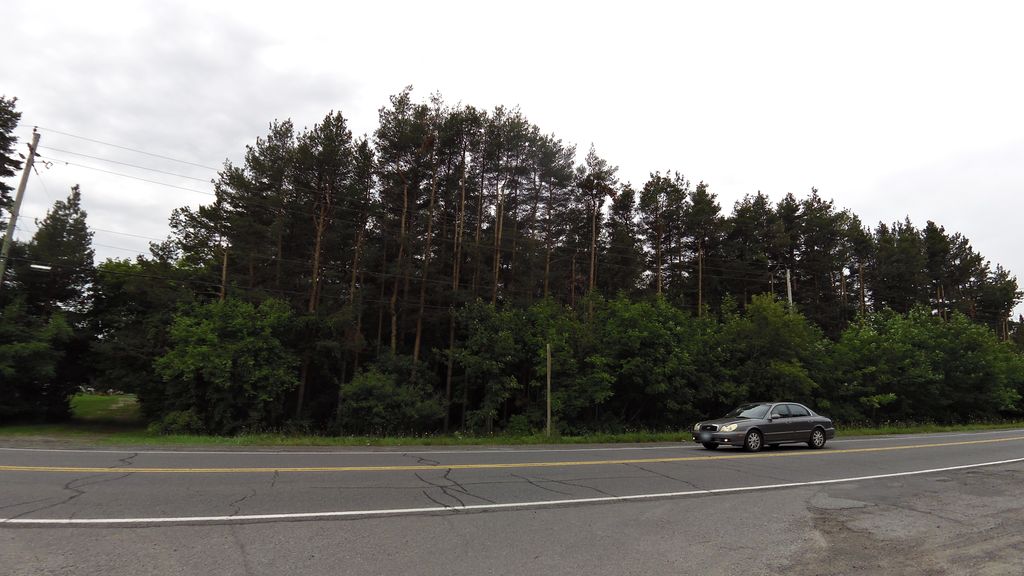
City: ottawa-gatineau